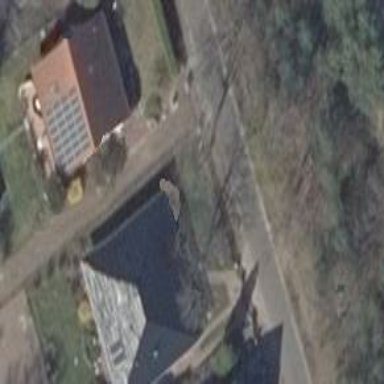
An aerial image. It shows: Detached building with hipped roof shape.